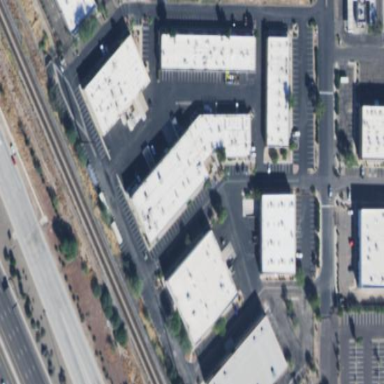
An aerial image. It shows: Parking area.